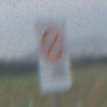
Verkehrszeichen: Taxenstand
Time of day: SunriseSunset
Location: Outdoor (Nature)
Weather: PartlyCloudy
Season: NotSpecified
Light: Natural